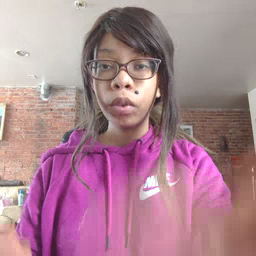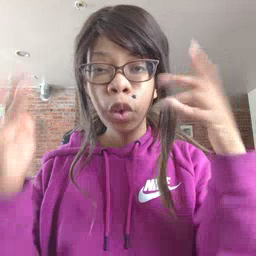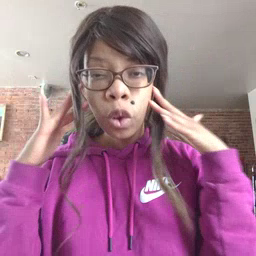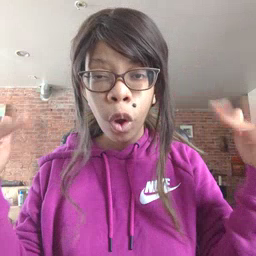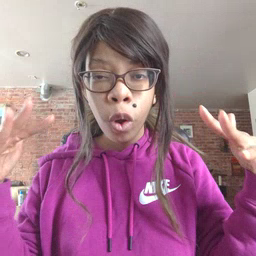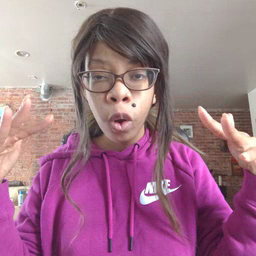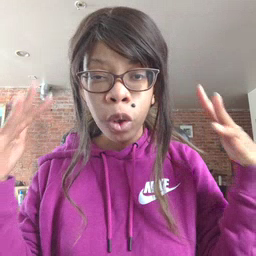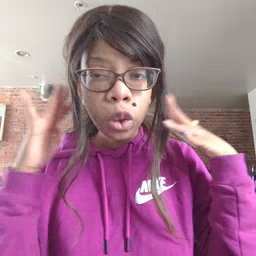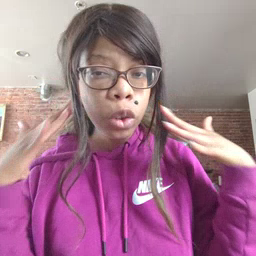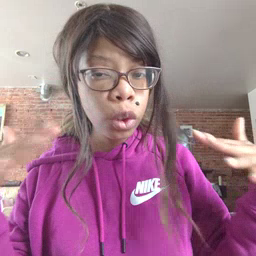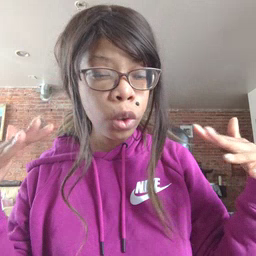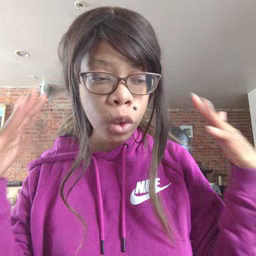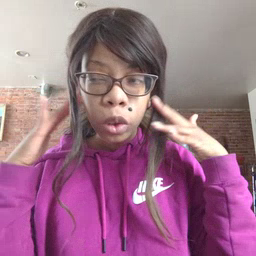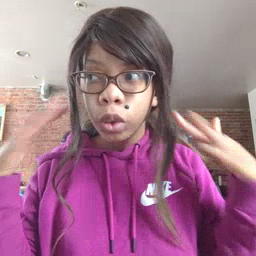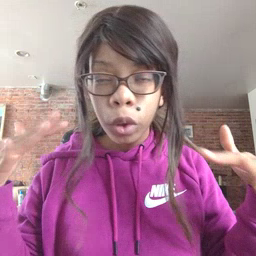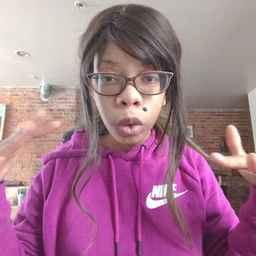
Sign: noisy